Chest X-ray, AP view. Patient: 61 years old, sex F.
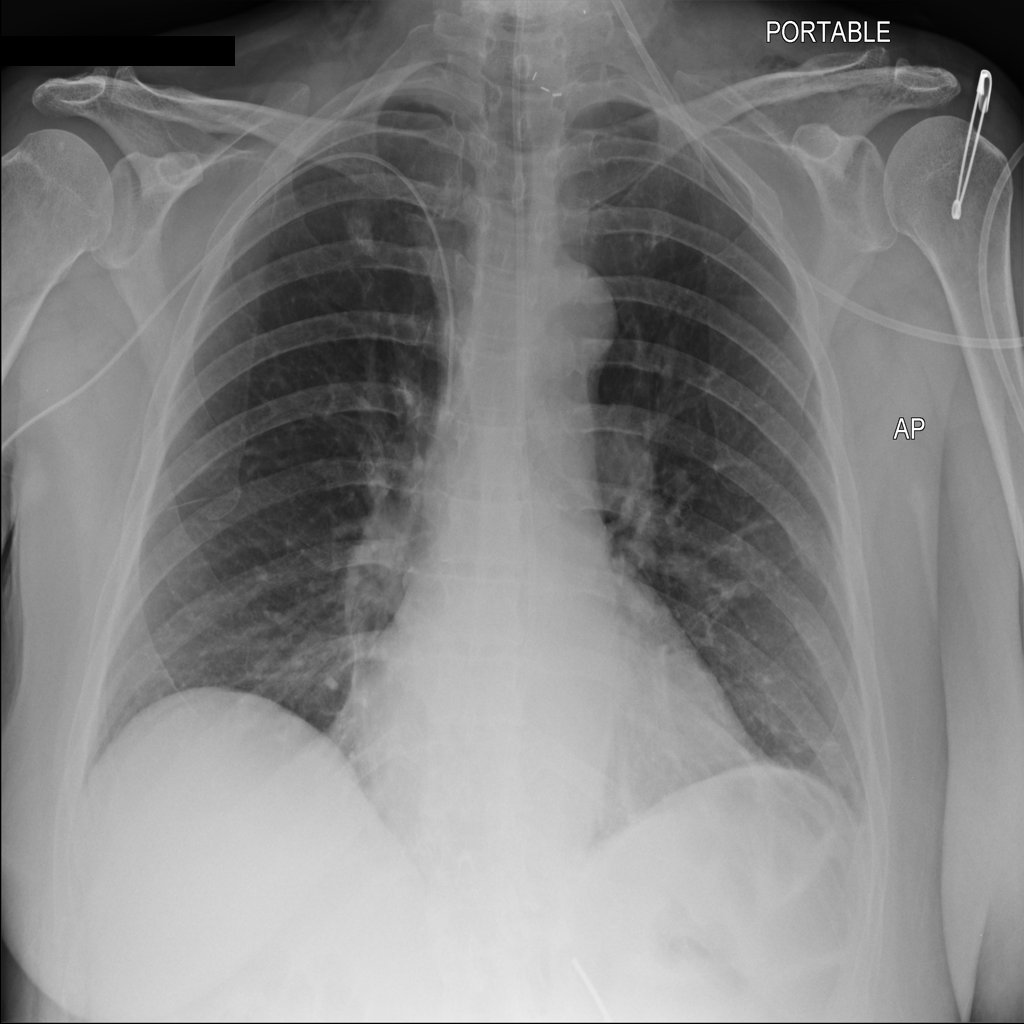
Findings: Atelectasis, Edema